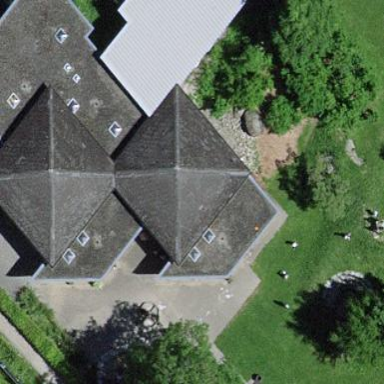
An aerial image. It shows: Kindergarten.